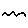
Label: zigzag